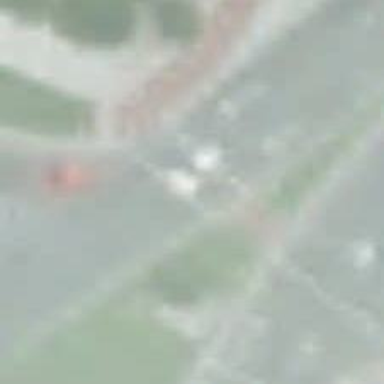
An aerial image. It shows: Marked crossing on the road.